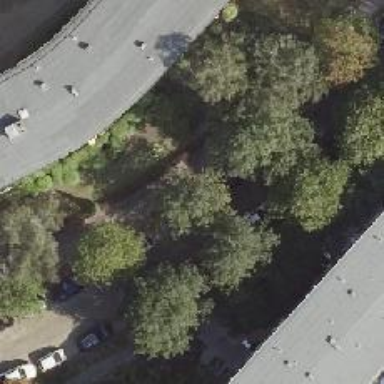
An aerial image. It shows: Beautiful avenue lined with deciduous broadleaved trees.